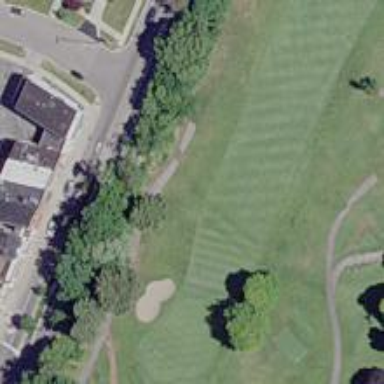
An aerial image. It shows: Asphalt path that serves as road and golf path.